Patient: sex F, age 26
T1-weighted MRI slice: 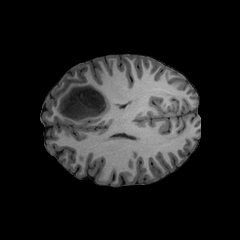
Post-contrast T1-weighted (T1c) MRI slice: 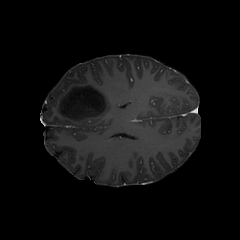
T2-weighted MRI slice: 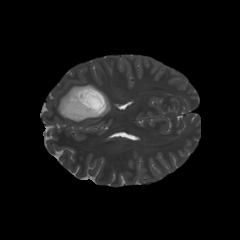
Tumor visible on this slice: yes
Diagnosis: Astrocytoma, IDH-mutant
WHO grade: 3